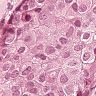
Metastatic tissue present: yes